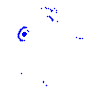
Particle: pion